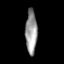
Tissue: prostate
Cell type: T cells
Senescence score: 0.2659
Nuclear area (px): 501
Mean DAPI intensity: 153.331